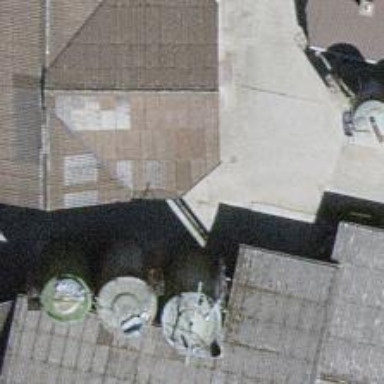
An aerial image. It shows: Warehouse.